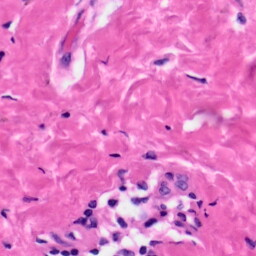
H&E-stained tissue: Skin